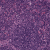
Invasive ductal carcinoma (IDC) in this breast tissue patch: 0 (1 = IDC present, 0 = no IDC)